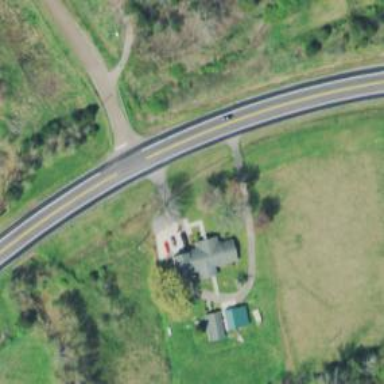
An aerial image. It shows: Primary highway.